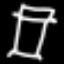
Label: bed